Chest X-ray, PA view. Patient: 45 years old, sex F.
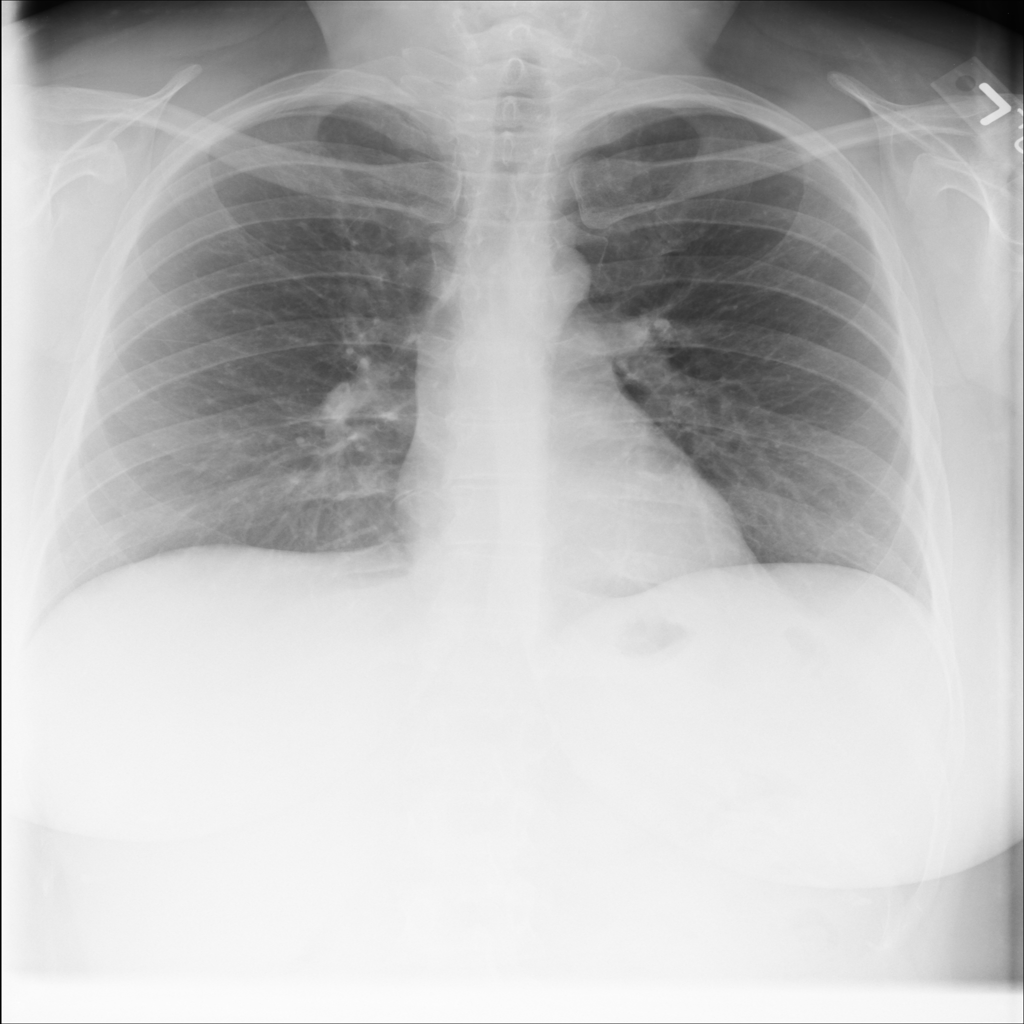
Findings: No Finding